Aerial crown-view tile of a tropical tree (Barro Colorado Island, Panama), acquired 20250818:
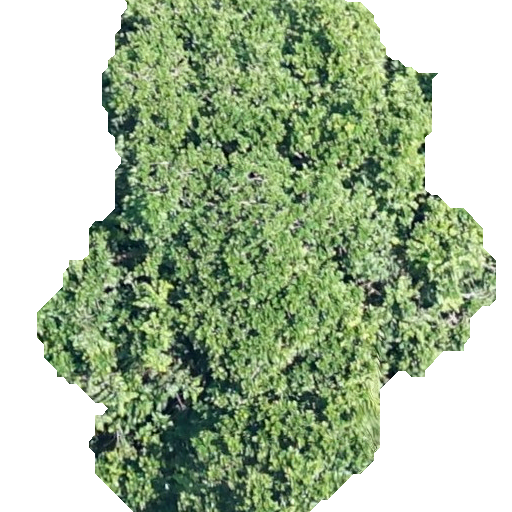
Species: Anacardium excelsum
GBIF accepted scientific name: Anacardium excelsum
Crown area: 253.273 m²